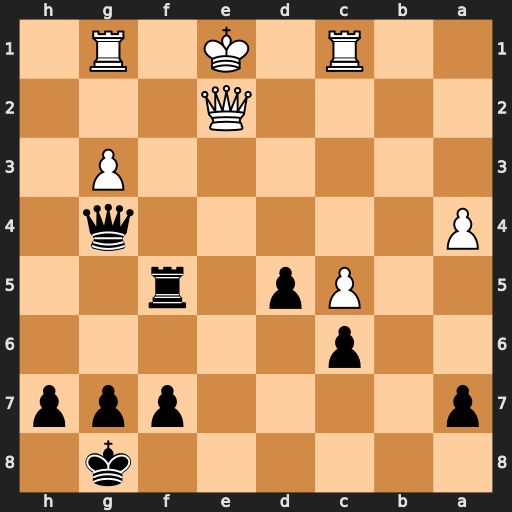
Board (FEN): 6k1/p4ppp/2p5/2Pp1r2/P5q1/6P1/4Q3/2R1K1R1
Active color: b
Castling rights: -
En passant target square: -
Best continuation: Qb4+ Qd2 Re5+ Kd1 Qg4+ Kc2 Re2 Rce1 Rxd2+